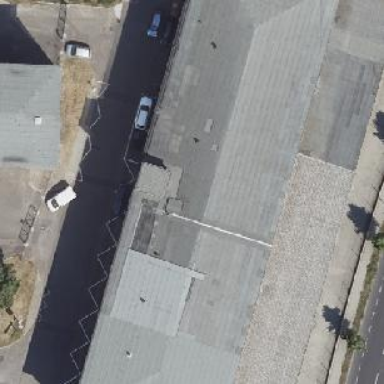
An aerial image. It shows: Flat roof on top of building.